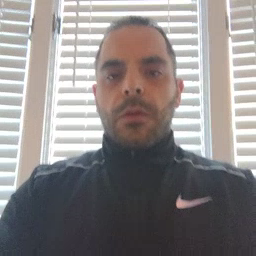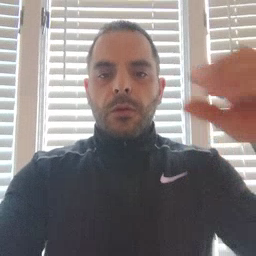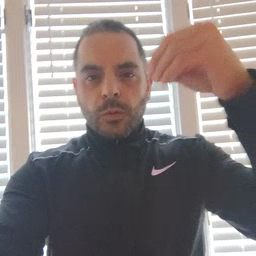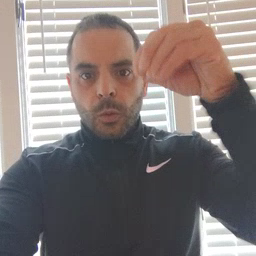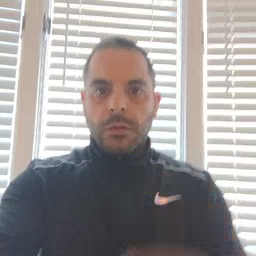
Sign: store